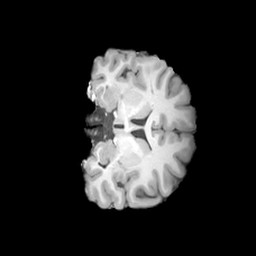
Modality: T1w
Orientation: coronal
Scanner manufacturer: siemens
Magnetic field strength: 3 T
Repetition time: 2 s
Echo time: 0.0024 s